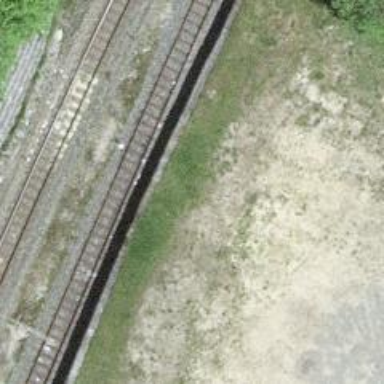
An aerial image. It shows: Narrow-gauge railway siding with electrified contact lines. It consists of one track.